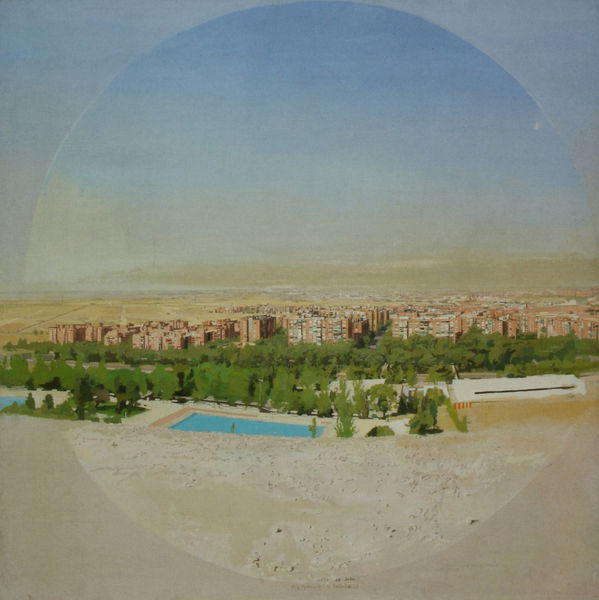
Titel: Madrid, vom Almodóvar-Hügel aus gesehen
Künstler: Antonio López
Standort: Madrid
Institution: (Privatsammlung)
Schlagwörter: baum, blau, himmel, schatten, wasser, weiß, wolken, bäume, gelb, grün, sand, see, stadt, grau, licht, ausblick, haus, rot, wolke, architektur, stein, steine, bild, erde, horizont, häuser, weite, sonne, wald, kreis, rund, tondo, moderne, schotter, trocken, warm, abstrakt, hitze, modern, wüste, graphik, wolkenlos, amerika, foto, fotografie, straßen, oase, bad, diesig, becken, pool, siedlung, plan, atmosphäre, usa, absperrung, schwimmbad, hochhaus, hochhäuser, arizona, swimmingpool, kreisform, nordamerika, kamera, plattenbau, trockenheit, schwimmbecken, objektiv, sandig, las vegas, pools, swimming pools